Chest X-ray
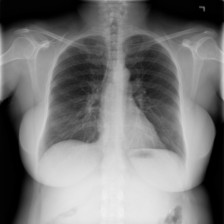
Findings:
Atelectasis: negative
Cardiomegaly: negative
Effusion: negative
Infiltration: negative
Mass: negative
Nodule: negative
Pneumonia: negative
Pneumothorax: negative
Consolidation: negative
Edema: negative
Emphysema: negative
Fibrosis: negative
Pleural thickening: negative
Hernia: negative